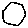
Label: hexagon